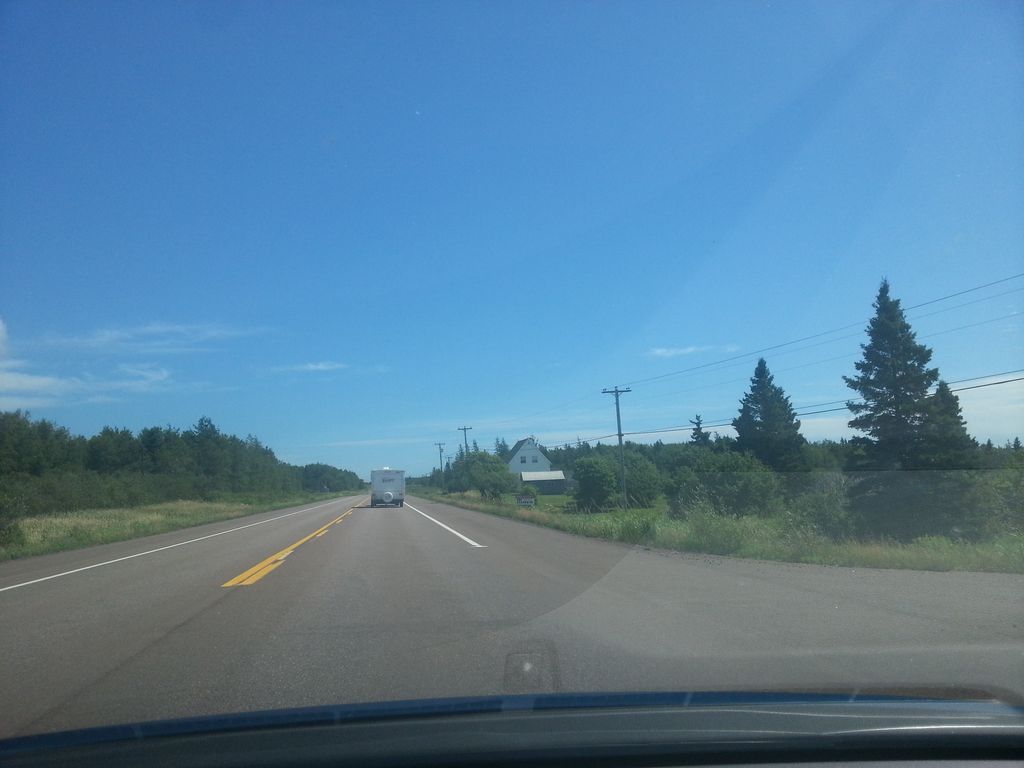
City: charlottetown